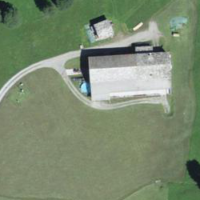
EUNIS habitat code: 24
Species observed at this site:
Rumex alpinus